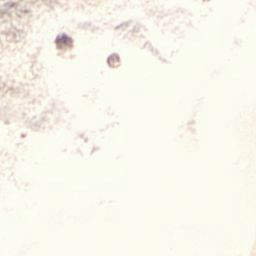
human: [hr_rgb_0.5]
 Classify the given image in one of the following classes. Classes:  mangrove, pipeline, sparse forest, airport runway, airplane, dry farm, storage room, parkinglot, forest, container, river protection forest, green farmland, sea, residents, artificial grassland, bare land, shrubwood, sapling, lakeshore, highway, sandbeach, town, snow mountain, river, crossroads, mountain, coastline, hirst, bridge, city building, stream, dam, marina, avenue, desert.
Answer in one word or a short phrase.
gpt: sandbeach